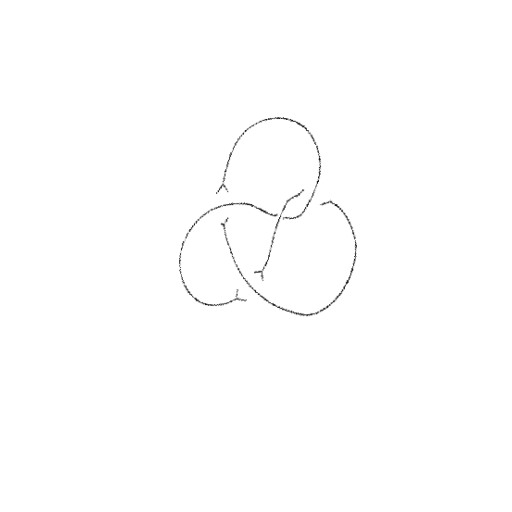
Crossing number: 4